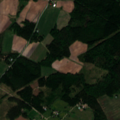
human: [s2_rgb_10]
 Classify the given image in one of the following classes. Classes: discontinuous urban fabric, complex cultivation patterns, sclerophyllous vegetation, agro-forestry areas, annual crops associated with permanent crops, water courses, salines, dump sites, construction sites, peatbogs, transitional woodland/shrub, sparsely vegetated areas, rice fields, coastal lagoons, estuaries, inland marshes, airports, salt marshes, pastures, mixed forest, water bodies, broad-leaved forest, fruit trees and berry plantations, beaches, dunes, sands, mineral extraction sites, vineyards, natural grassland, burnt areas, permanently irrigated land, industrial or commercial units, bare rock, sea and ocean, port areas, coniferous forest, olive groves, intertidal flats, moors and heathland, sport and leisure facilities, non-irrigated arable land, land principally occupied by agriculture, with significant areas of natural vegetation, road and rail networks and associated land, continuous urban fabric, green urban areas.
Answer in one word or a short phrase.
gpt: non-irrigated arable land, land principally occupied by agriculture, with significant areas of natural vegetation, coniferous forest, mixed forest